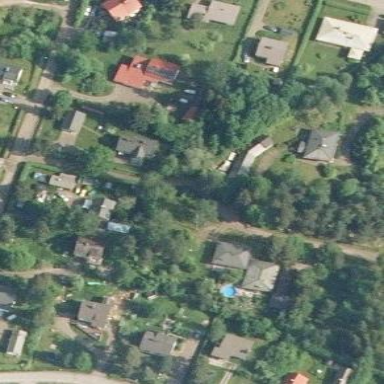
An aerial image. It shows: Residential area.